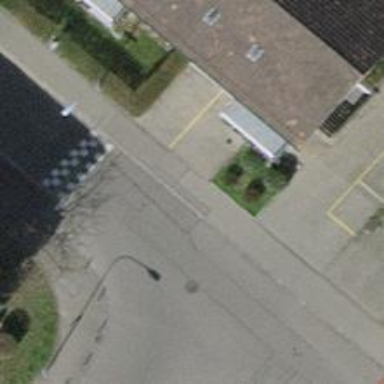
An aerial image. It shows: Unmarked crossing with traffic calming table.